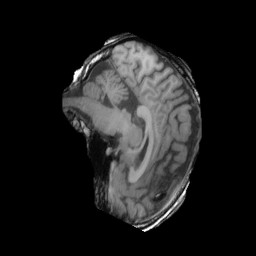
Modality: T1w
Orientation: sagittal
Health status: ill
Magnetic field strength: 3 T